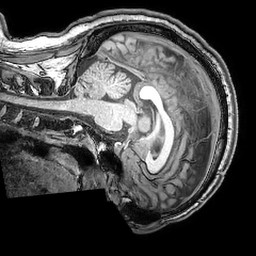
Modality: T1w
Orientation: sagittal
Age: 33
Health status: ill
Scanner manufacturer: philips
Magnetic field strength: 3 T
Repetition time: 0.007 s
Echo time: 0.0035 s